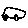
Label: car